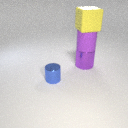
large purple metal cylinder below large purple rubber cylinder